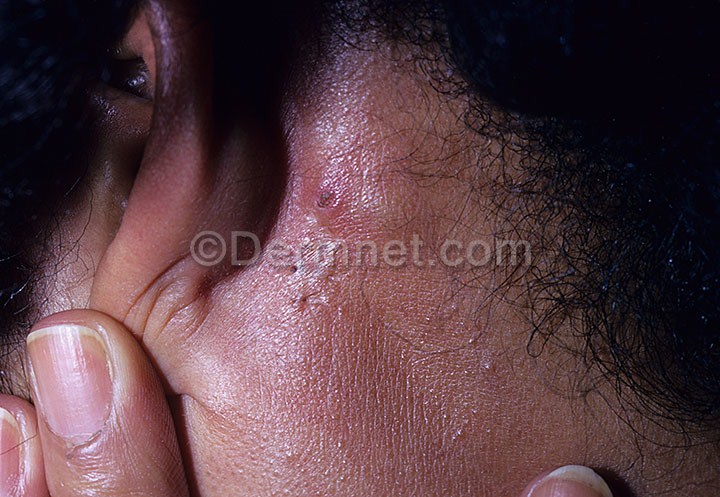
Disease: Lupus and other Connective Tissue diseases